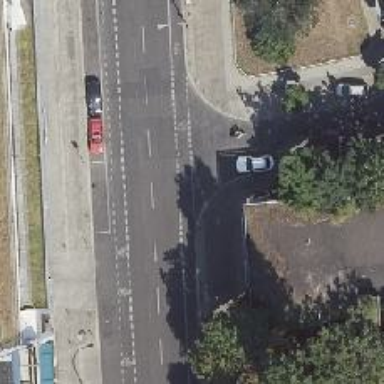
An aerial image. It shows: Unmarked road crossing.